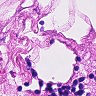
Metastatic tissue present: no